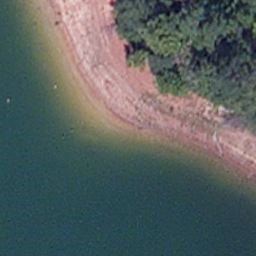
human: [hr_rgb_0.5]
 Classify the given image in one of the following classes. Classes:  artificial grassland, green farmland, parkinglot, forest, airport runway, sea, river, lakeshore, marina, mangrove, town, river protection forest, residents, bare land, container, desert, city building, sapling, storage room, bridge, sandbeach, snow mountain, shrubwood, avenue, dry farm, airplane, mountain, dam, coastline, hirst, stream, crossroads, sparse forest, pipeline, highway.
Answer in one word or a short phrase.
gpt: lakeshore